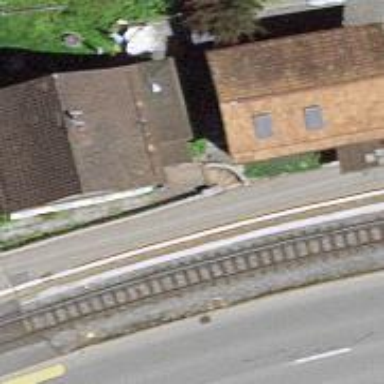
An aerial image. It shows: Railway halt station for public transport.